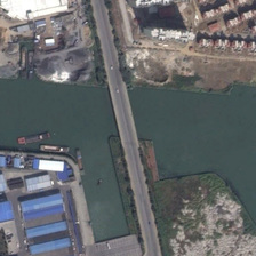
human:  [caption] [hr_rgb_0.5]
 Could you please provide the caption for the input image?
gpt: There are many blue houses beside the straight bridge.

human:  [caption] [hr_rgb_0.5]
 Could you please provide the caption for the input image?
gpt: There are many blue houses beside a straight bridge.

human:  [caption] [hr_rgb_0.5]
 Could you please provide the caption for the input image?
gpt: There are many blue houses beside a straight bridge.

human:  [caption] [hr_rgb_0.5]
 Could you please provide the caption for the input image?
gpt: Under the straight bridge, there is a dark blue river.

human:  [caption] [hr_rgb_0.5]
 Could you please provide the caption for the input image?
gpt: There is a dark blue river under the straight bridge.